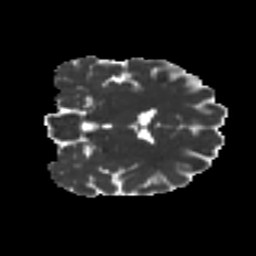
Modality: MD
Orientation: coronal
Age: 25
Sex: female
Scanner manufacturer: ge
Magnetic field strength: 3 T
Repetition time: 7.8 s
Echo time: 0.0608 s